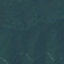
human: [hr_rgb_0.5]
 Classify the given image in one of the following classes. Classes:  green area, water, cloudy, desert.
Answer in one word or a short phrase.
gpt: green area